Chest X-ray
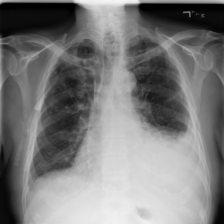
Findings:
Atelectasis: negative
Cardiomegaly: negative
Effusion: negative
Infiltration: negative
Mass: negative
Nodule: negative
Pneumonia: negative
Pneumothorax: negative
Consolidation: negative
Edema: negative
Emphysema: negative
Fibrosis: negative
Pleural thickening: negative
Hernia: negative